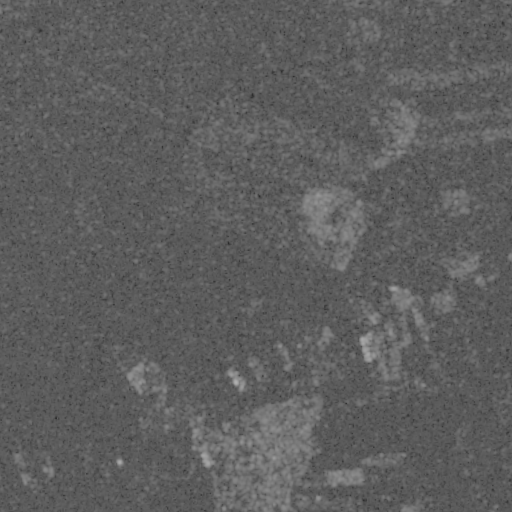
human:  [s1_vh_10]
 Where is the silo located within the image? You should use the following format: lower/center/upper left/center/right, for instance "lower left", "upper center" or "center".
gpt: The silo is located in the lower left of the image.
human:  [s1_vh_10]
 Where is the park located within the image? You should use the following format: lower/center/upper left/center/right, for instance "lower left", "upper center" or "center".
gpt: There is no park in the image.

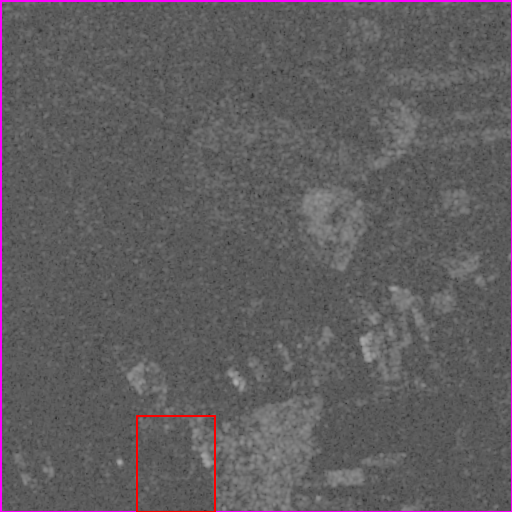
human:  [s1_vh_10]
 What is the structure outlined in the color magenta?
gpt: The structure outlined in magenta is a crop field.
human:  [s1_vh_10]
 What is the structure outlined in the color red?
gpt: The structure outlined in red is a silo.
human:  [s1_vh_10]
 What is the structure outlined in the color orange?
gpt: There is no orange outline.